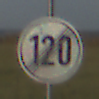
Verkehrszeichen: EndeGeschwindigkeit120
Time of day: SunriseSunset
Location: Outdoor (Nature)
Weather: PartlyCloudy
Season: NotSpecified
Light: Natural